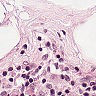
Metastatic tissue present: no